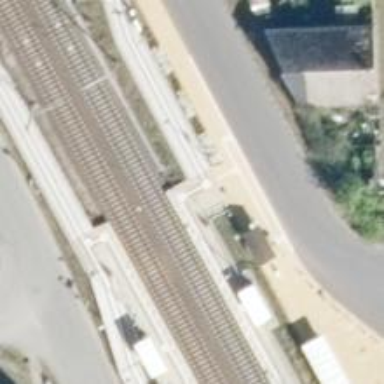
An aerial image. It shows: Close-up of railway platform edge.